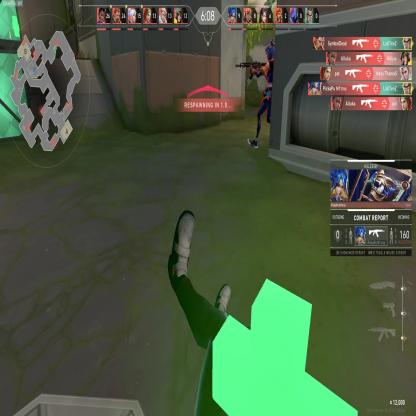
Label: enemy